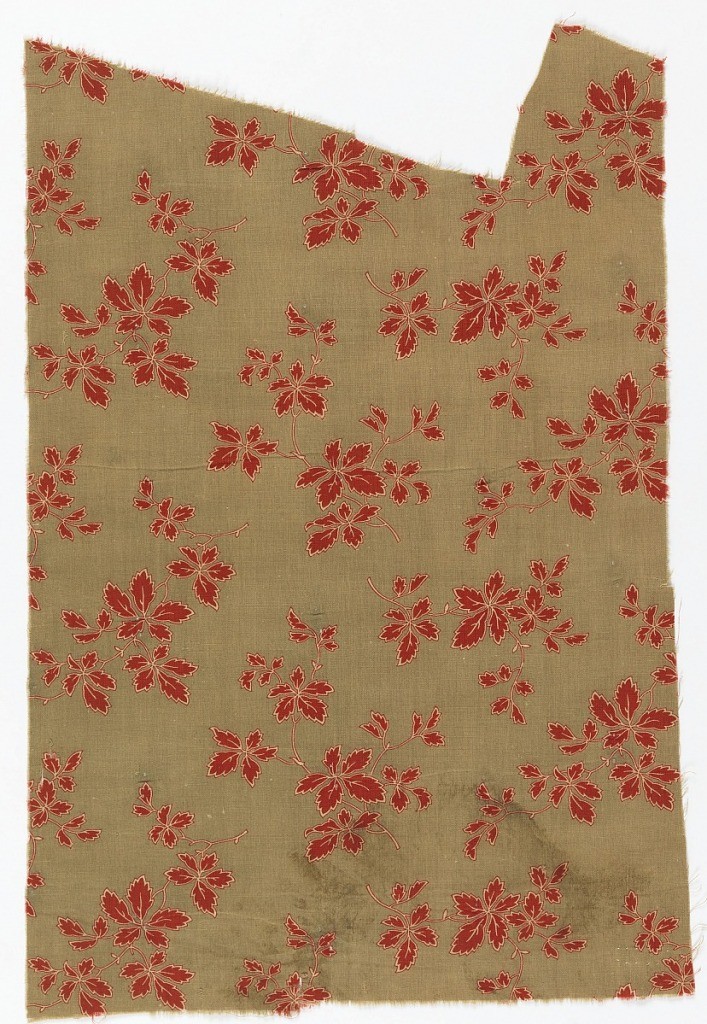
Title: Textile
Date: mid-19th century
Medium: cotton Technique: printed by engraved roller on plain weave
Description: Red woodbine sprays on drab ground.